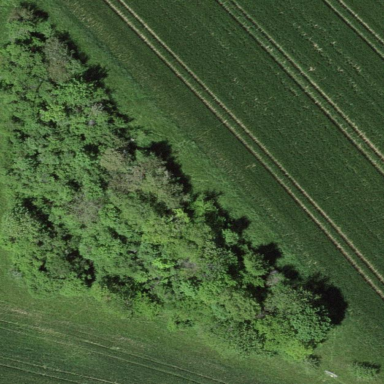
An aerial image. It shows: Greenfield nature reserve meant for leisure.